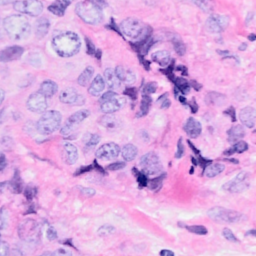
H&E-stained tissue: Breast